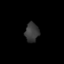
Tissue: lung
Cell type: Others
Senescence score: 0.1788
Nuclear area (px): 252
Mean DAPI intensity: 58.321